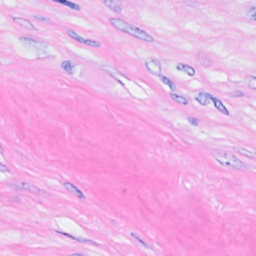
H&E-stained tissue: Breast